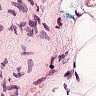
Metastatic tissue present: no